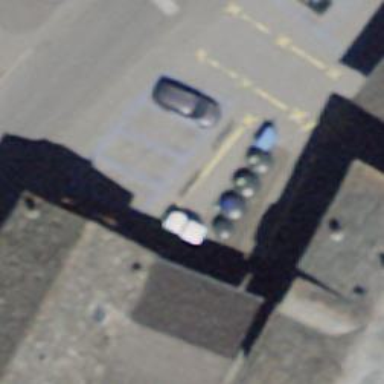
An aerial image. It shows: Recycling container for recycling.